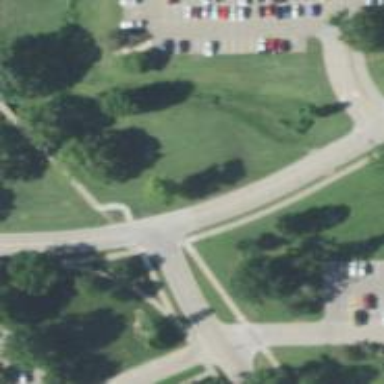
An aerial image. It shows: Footway.